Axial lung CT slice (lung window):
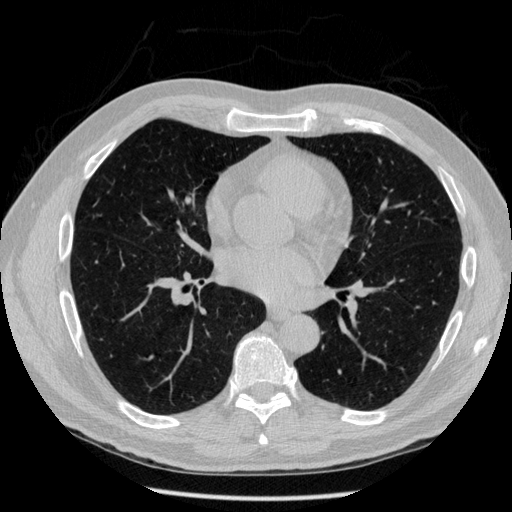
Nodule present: no